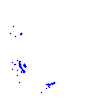
Particle: pion